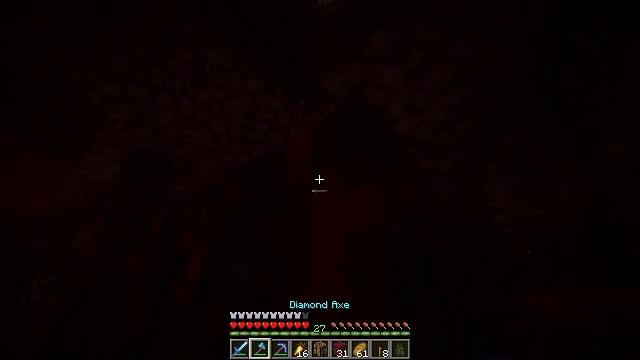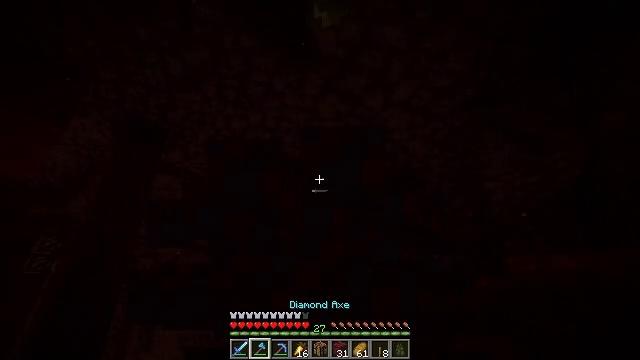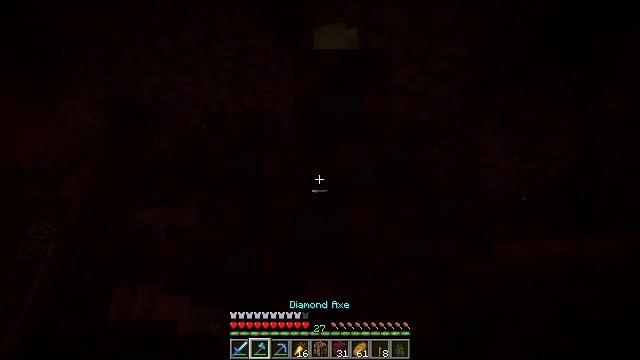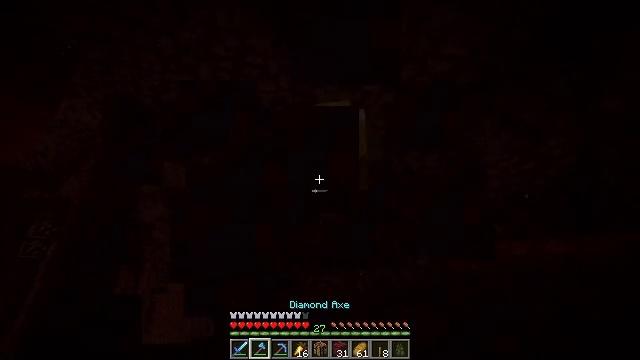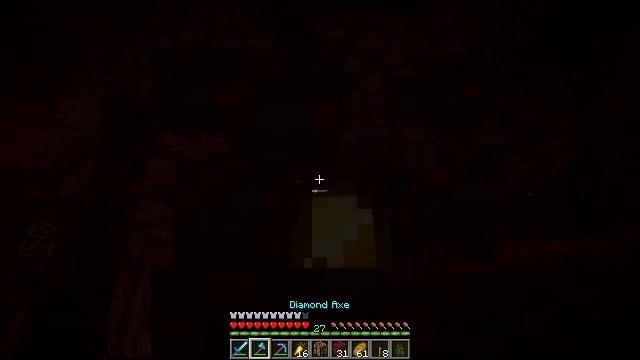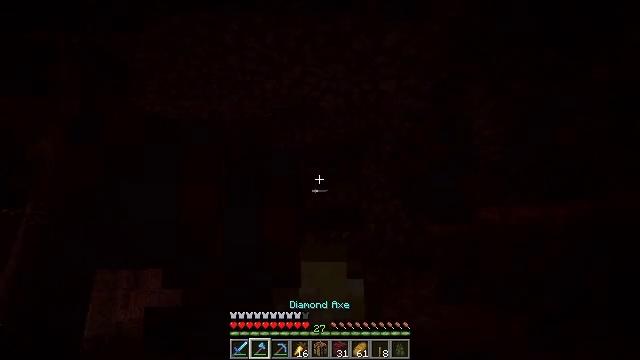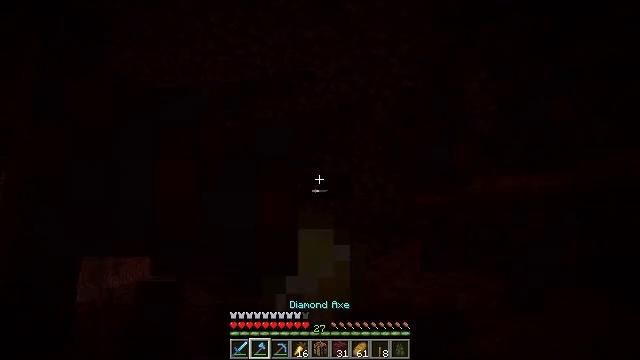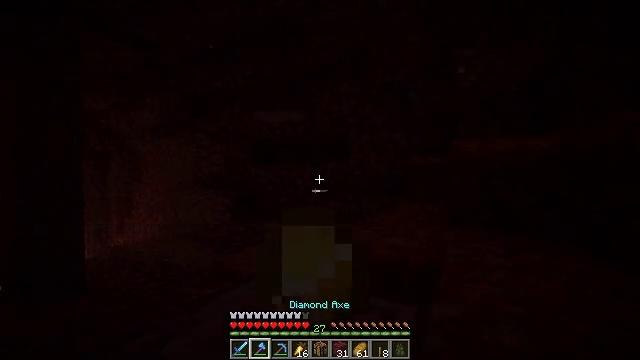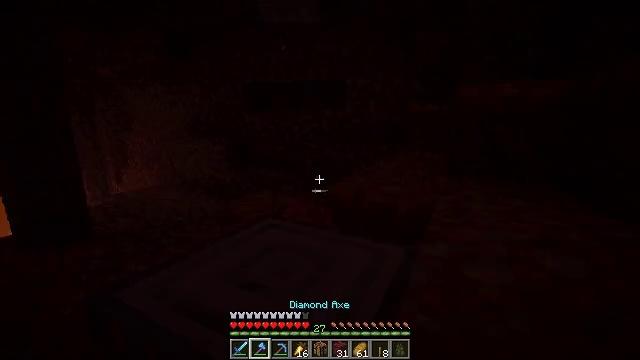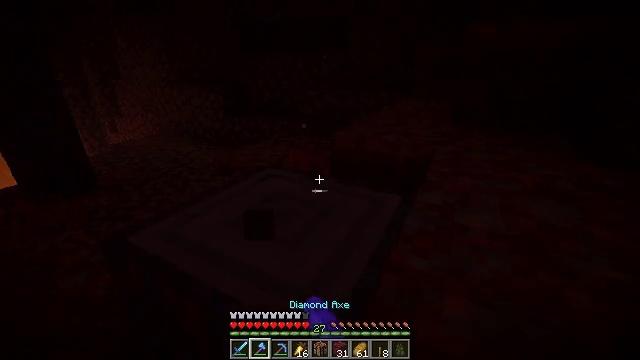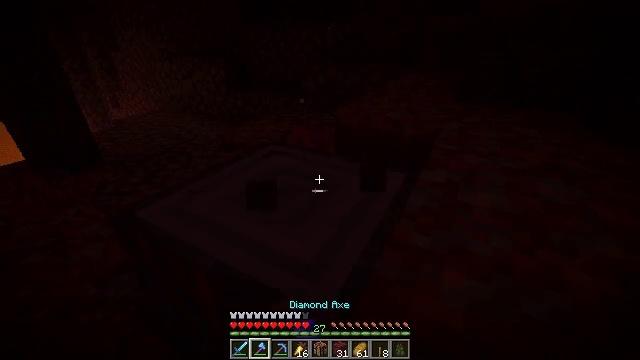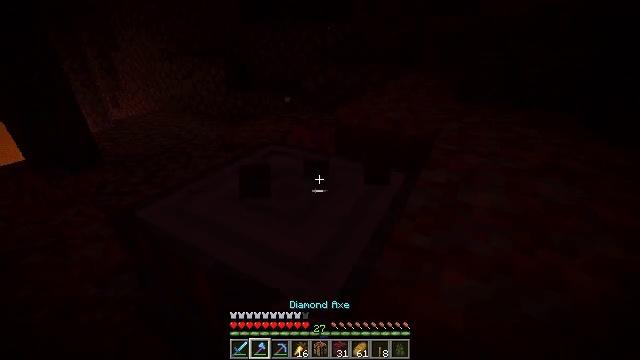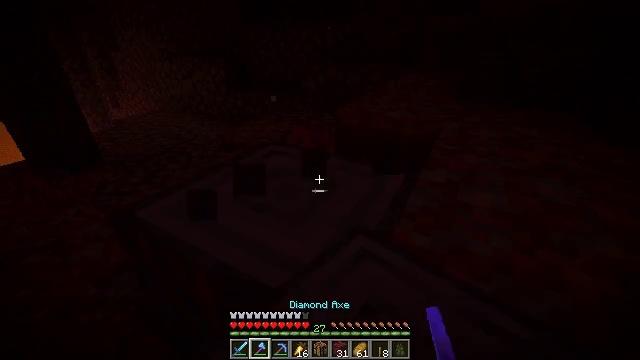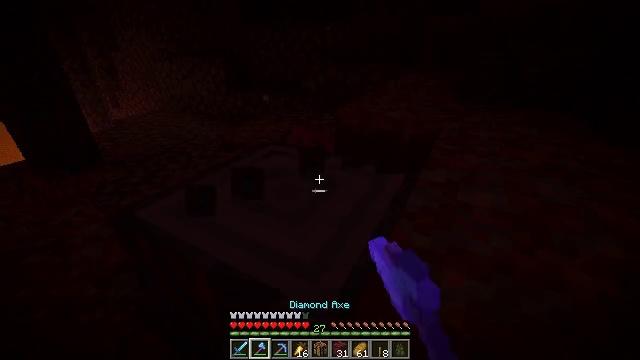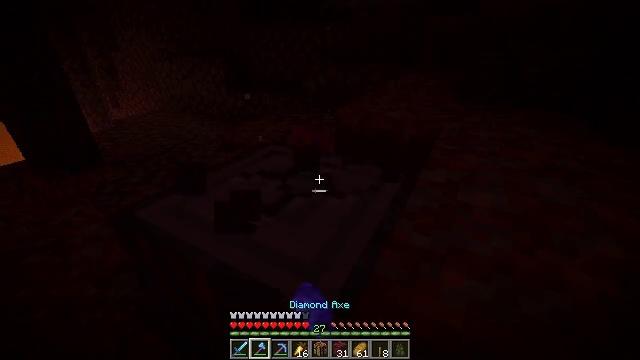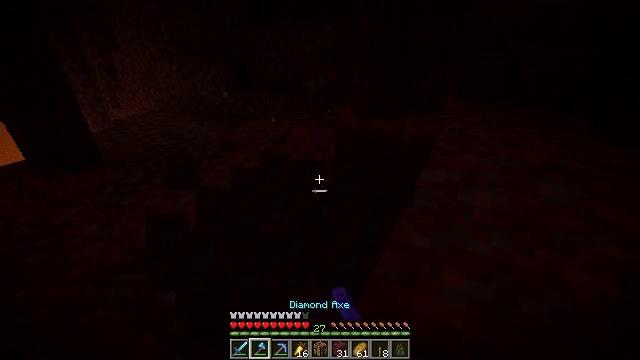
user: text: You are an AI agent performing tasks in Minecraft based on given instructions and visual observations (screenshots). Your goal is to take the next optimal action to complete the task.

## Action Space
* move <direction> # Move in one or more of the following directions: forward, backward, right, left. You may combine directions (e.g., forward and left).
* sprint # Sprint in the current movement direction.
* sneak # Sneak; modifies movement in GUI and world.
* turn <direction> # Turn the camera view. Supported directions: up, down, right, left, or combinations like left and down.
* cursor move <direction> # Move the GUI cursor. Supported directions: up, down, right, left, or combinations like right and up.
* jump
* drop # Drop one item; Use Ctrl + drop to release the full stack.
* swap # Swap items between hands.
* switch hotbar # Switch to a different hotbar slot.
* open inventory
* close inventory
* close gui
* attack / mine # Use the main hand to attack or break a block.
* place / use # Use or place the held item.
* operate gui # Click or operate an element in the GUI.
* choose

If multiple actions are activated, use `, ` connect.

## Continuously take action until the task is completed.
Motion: motion action
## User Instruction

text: Harvest crimson stem blocks.
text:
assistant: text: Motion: turn right and down, attack / mine
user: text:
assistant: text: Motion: turn down, attack / mine
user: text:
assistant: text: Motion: attack / mine
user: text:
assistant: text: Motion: attack / mine
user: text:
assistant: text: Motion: turn right and down, attack / mine
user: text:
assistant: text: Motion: turn right and down, attack / mine
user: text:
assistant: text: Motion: turn down, attack / mine
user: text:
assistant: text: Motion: turn down, attack / mine
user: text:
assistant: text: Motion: turn down, attack / mine
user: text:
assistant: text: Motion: turn down, attack / mine
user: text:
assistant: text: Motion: attack / mine
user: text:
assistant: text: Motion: attack / mine
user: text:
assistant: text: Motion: attack / mine
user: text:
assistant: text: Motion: attack / mine
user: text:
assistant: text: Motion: attack / mine
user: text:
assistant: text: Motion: attack / mine
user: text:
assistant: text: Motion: turn left, attack / mine
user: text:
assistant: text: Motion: turn left and down, attack / mine
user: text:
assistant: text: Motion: turn left and down, attack / mine
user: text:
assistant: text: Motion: attack / mine